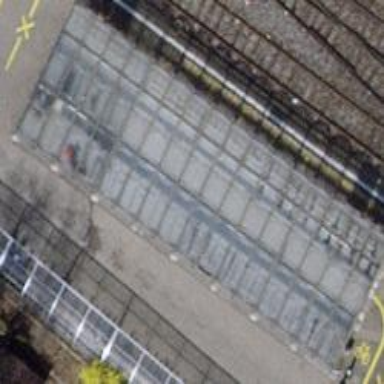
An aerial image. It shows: Shed designated for bicycle parking.